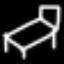
Label: bed